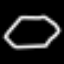
Label: octagon